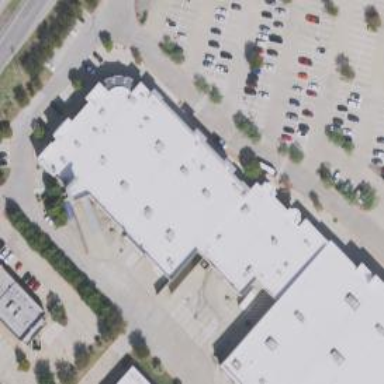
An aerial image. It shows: Retail building.